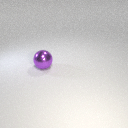
large purple metal sphere